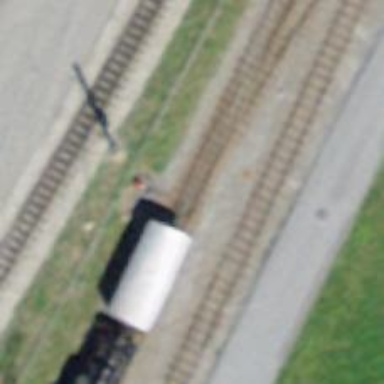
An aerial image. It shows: Preserved narrow-gauge railway siding with one track.